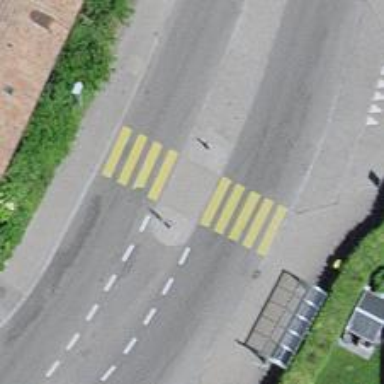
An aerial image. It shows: Zebra crossing with road island.